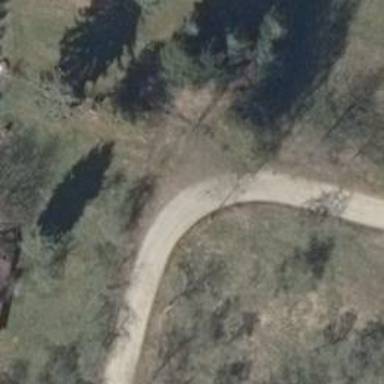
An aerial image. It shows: Residential road with gravel surface.